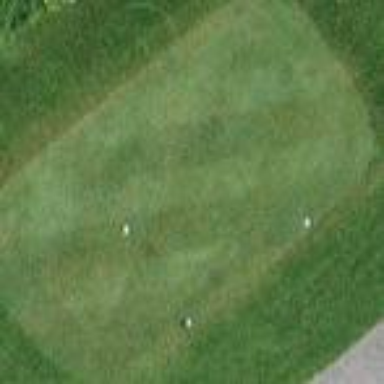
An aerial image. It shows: Golf tee.